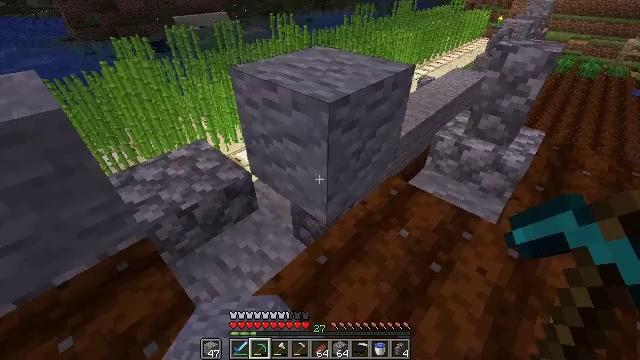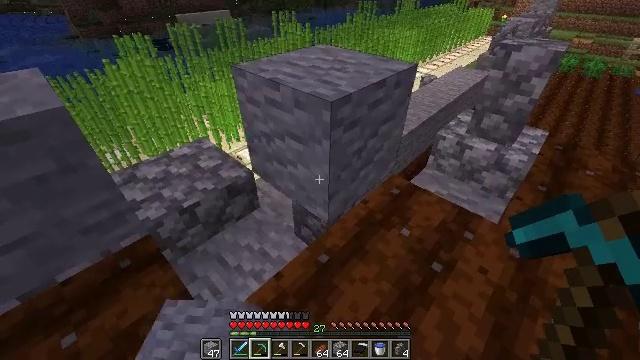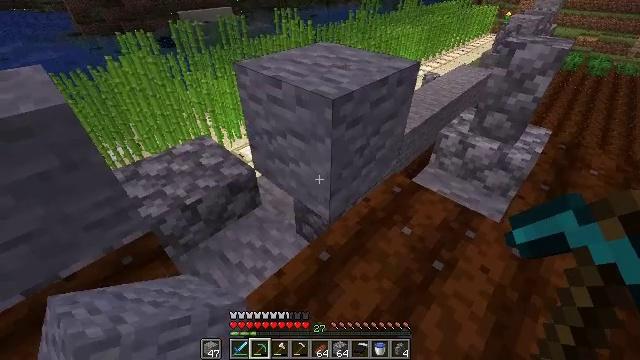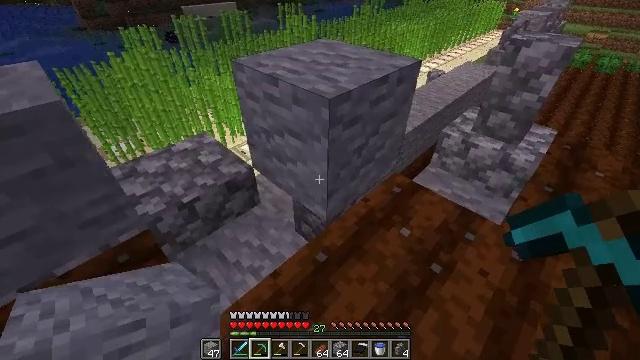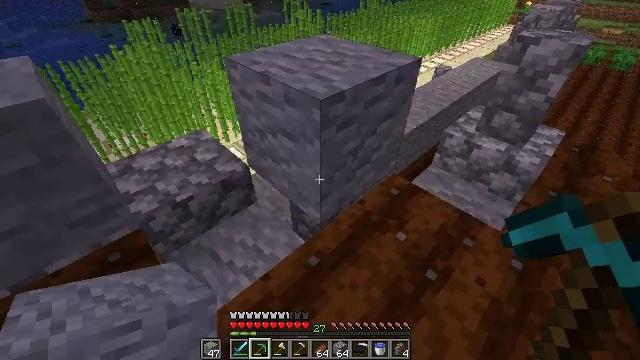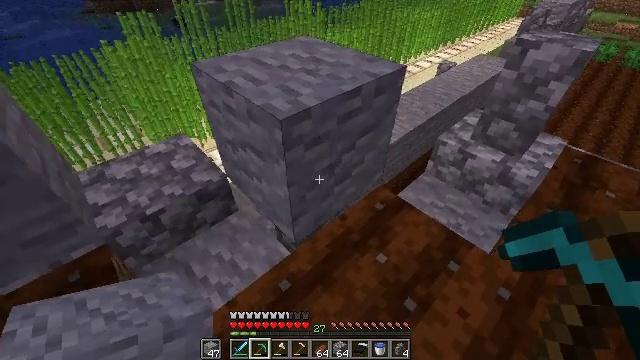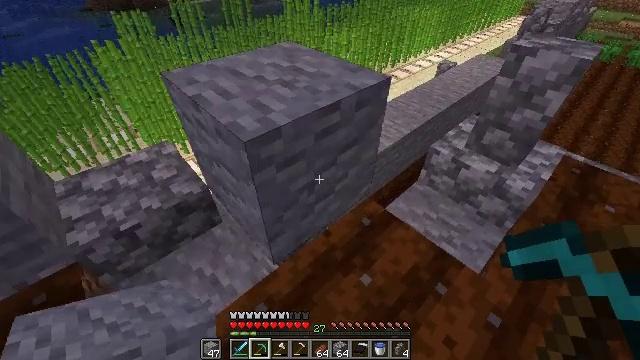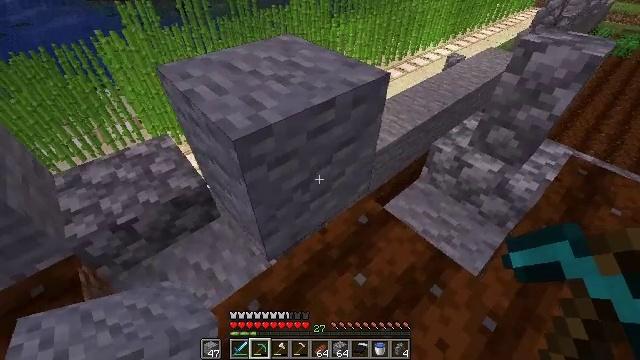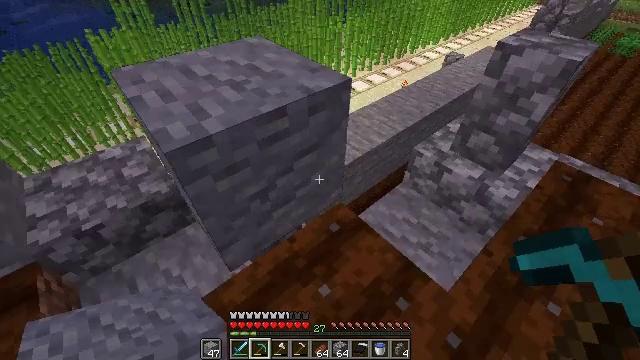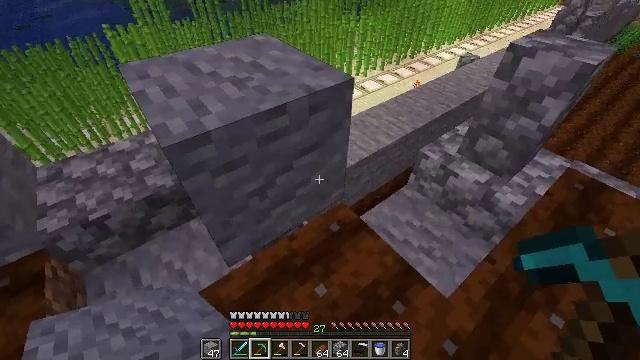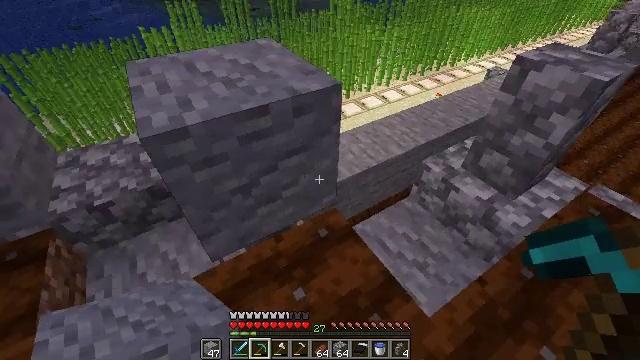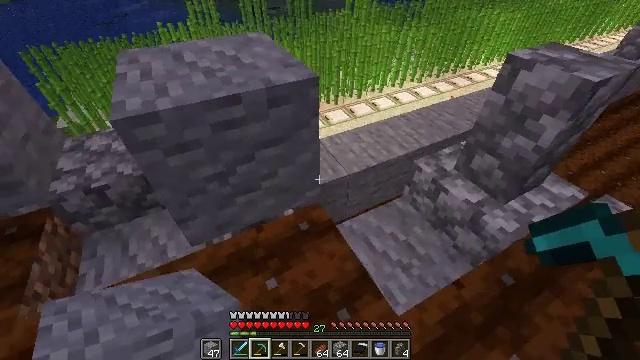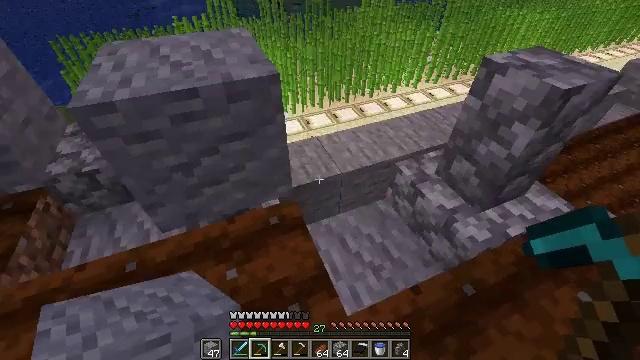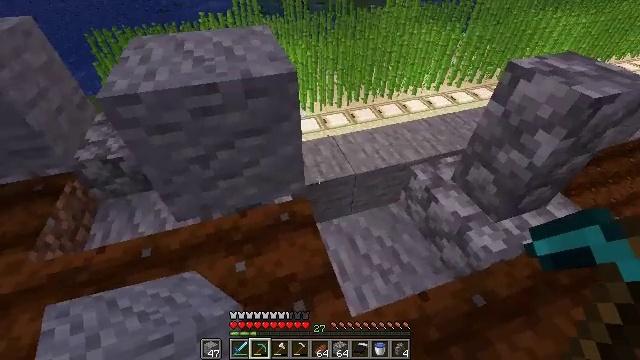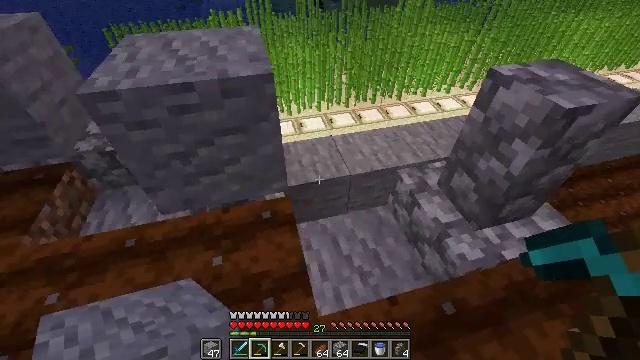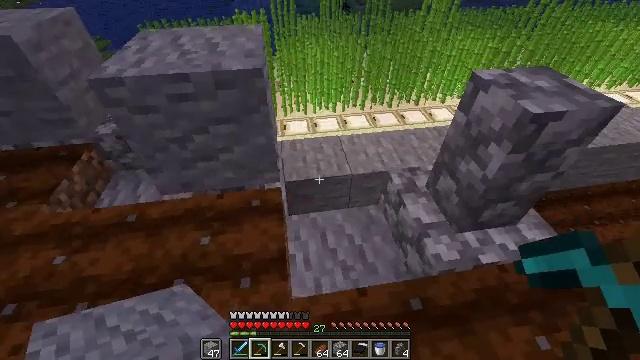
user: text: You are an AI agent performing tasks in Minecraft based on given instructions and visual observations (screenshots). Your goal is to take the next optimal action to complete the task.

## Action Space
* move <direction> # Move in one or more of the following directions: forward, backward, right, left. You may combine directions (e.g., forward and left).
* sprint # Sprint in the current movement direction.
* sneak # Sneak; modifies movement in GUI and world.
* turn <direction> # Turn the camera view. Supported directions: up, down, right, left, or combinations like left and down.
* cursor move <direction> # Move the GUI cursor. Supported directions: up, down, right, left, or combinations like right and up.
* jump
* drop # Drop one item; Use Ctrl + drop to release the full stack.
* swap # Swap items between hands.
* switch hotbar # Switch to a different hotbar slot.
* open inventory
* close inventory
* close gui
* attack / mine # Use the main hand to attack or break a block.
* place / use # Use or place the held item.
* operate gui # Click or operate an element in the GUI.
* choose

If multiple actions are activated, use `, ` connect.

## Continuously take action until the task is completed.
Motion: motion action
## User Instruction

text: Recycle the andesite slab piece.
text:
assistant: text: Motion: no_op
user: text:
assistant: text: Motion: no_op
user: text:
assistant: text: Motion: move forward and move right
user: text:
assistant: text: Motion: move forward and move right, turn left and down
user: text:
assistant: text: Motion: move forward and move right, turn left and down
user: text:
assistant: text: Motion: move forward and move right
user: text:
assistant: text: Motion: move right, turn left and down
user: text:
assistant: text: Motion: move right
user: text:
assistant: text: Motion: move right, turn left
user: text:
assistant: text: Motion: move right, turn left and up
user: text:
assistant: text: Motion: move right, turn left
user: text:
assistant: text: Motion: move right, turn left
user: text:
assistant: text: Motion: move right, turn left
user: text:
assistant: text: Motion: move back and move right, turn left
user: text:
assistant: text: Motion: move back and move right, turn left
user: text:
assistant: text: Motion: move back and move right, turn left
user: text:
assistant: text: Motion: move back and move right, turn left
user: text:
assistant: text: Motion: move back and move right, turn left
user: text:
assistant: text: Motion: move right, turn left
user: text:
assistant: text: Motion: no_op
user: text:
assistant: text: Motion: no_op
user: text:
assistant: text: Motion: turn left and up
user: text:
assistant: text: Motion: turn left and up
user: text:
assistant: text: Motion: turn right and up
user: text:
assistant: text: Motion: turn right and up
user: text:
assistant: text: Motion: turn right and up
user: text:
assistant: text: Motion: no_op
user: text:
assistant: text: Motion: no_op
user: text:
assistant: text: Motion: no_op
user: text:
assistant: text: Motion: move forward